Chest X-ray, PA view. Patient: 37 years old, sex M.
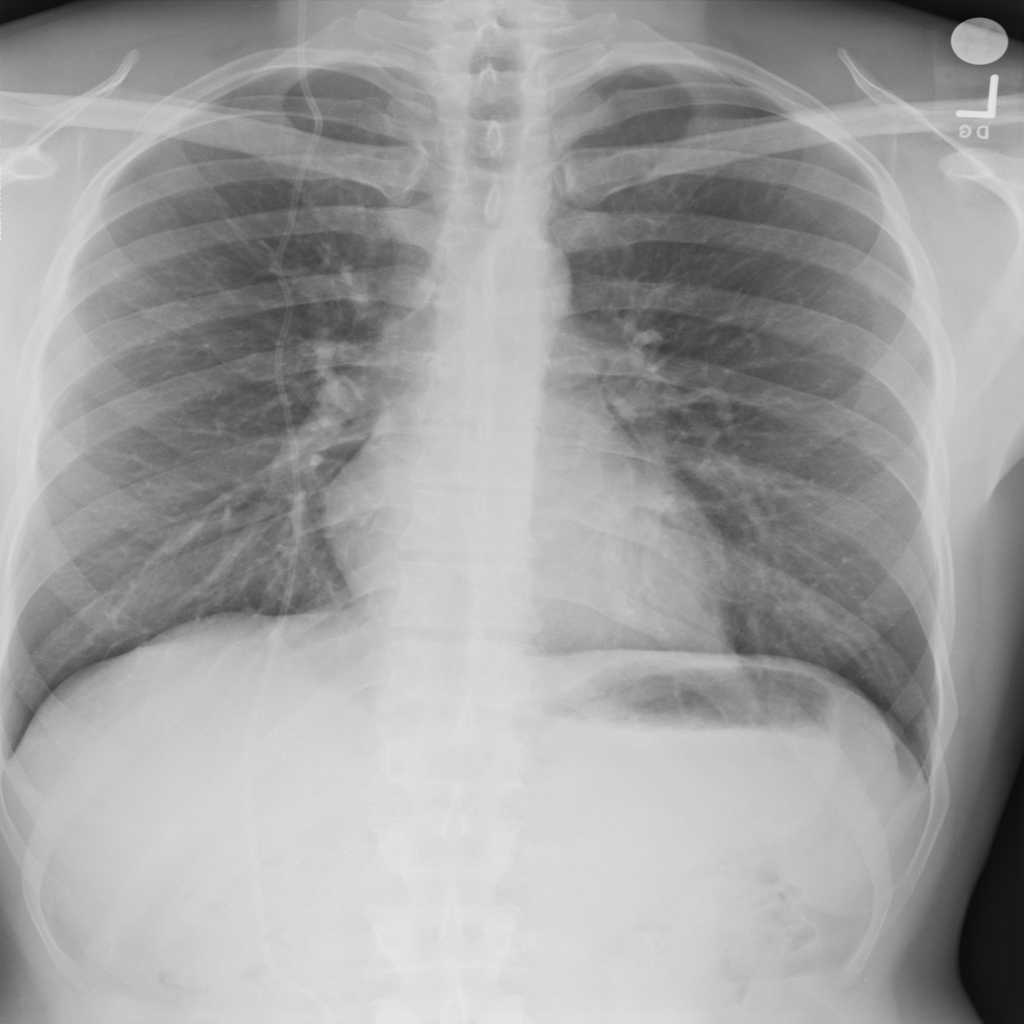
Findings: No Finding